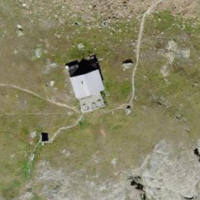
EUNIS habitat code: 26
Species observed at this site:
Pyrrhocorax graculus
Leontopodium nivale